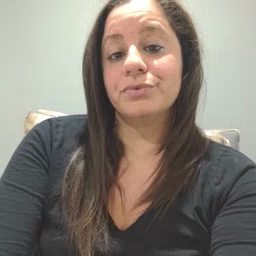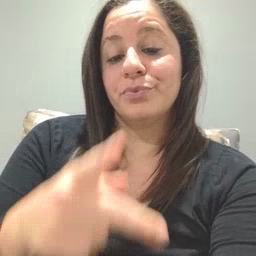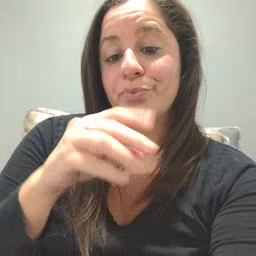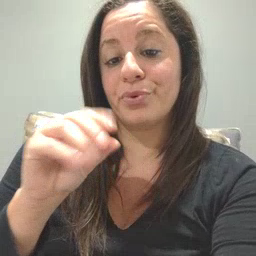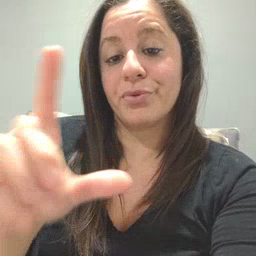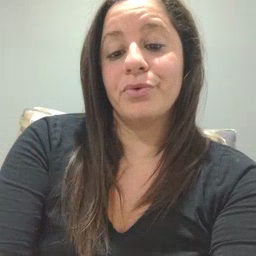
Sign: pool